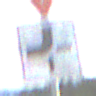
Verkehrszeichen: VerlaufVorfahrtsstrasse2
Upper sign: VorfahrtGewaehren
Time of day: SunriseSunset
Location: Outdoor (Nature)
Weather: PartlyCloudy
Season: NotSpecified
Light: Natural